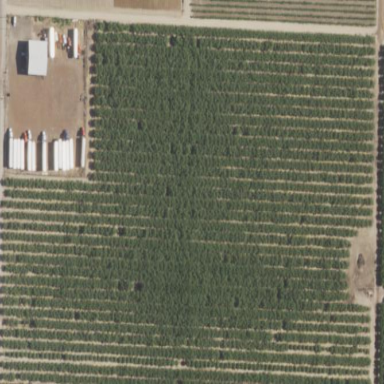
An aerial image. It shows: Orchard.